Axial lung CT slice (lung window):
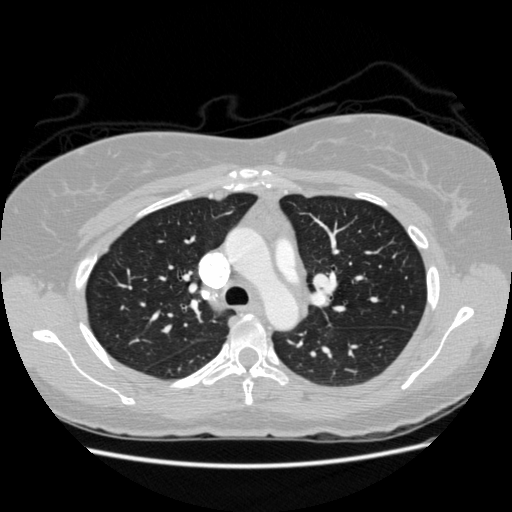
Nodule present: no